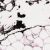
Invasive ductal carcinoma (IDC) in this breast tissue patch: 0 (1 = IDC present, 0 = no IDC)